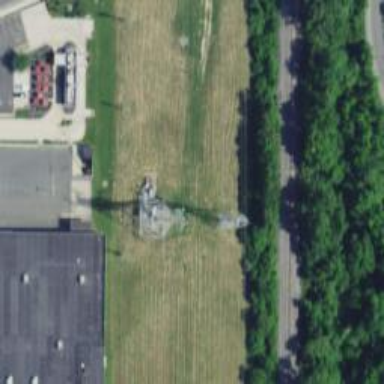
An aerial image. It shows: Communication tower classified as mast.